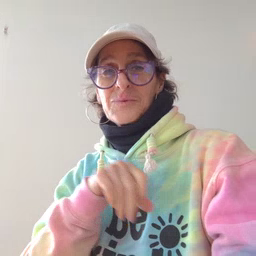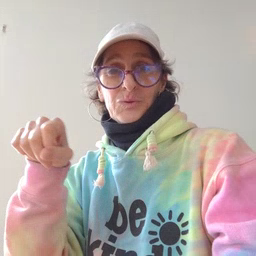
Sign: shoe